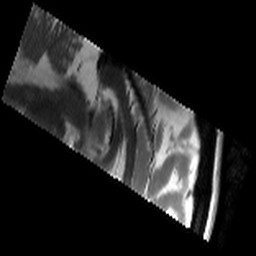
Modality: T2w
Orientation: sagittal
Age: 24
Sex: female
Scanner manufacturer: siemens
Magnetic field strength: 3 T
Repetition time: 8.02 s
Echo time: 0.08 s